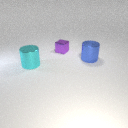
large blue metal cylinder to the right of small purple metal cube